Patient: sex M, age 40
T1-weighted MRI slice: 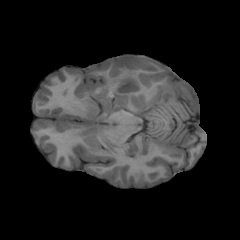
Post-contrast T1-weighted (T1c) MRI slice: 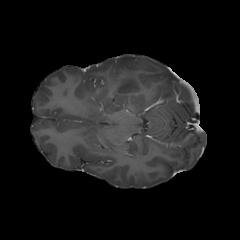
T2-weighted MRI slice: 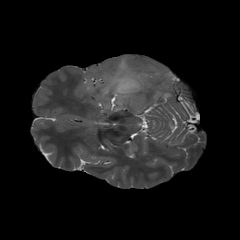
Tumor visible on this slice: yes
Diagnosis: Astrocytoma, IDH-mutant
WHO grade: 3